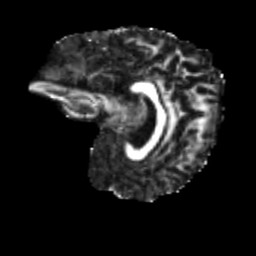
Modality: FA
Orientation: sagittal
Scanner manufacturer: siemens
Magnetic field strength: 3 T
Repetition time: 4 s
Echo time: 0.0594 s